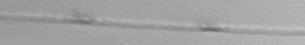
Label: Leptocylindrus